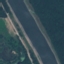
Land use / land cover class: River